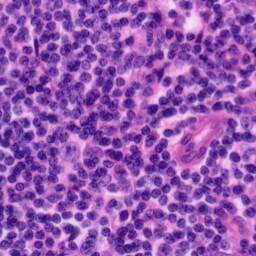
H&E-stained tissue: Tonsil